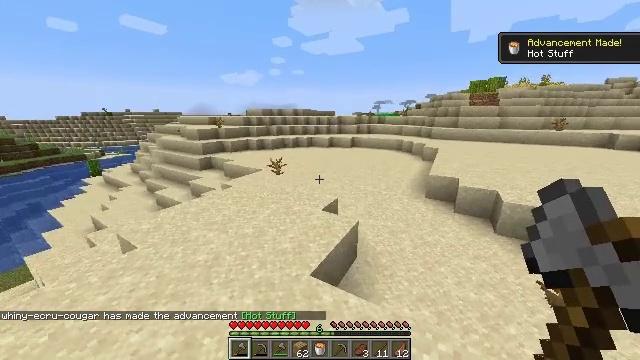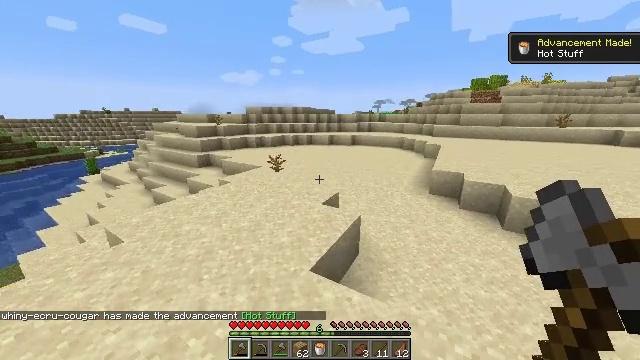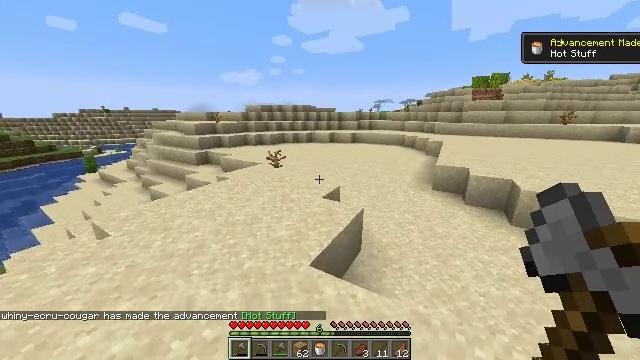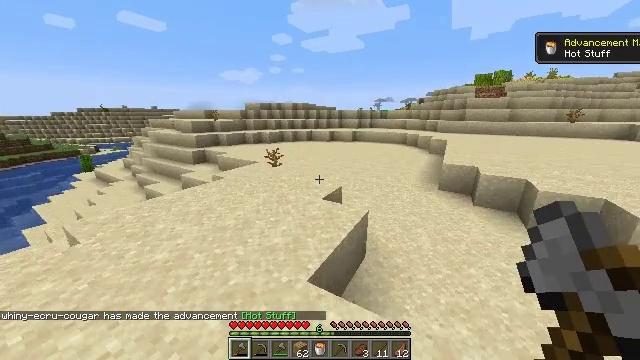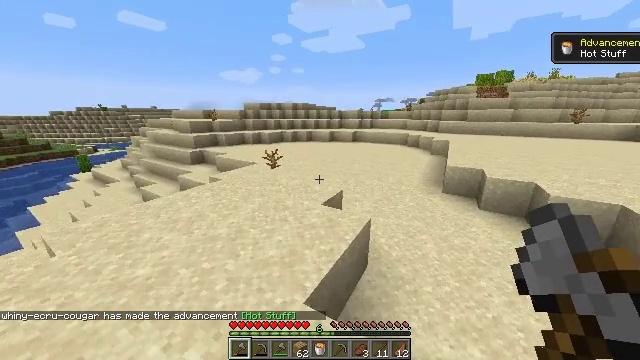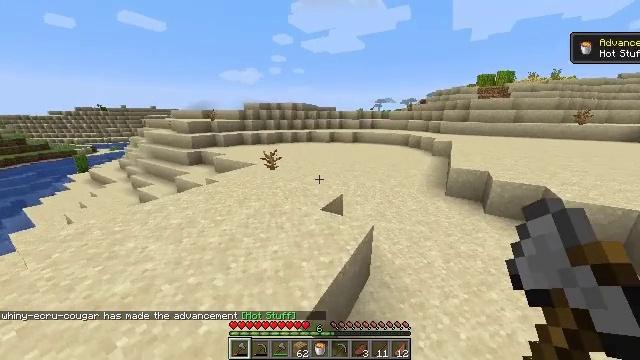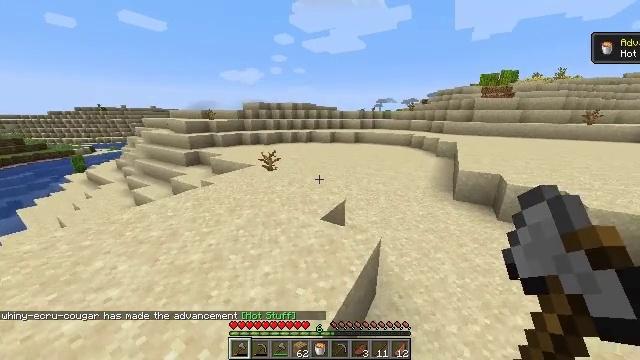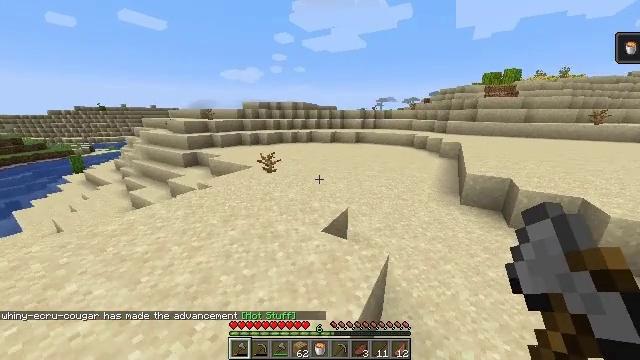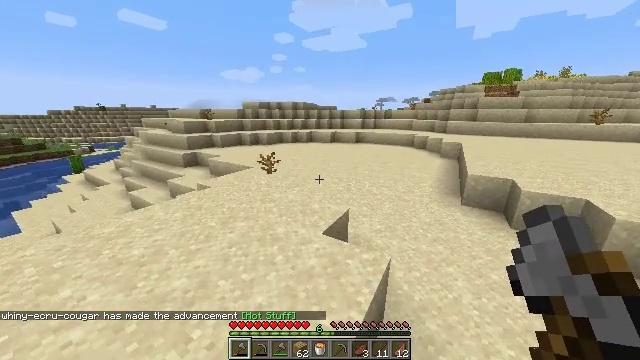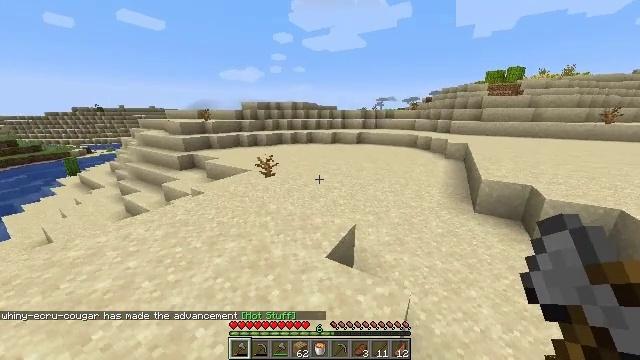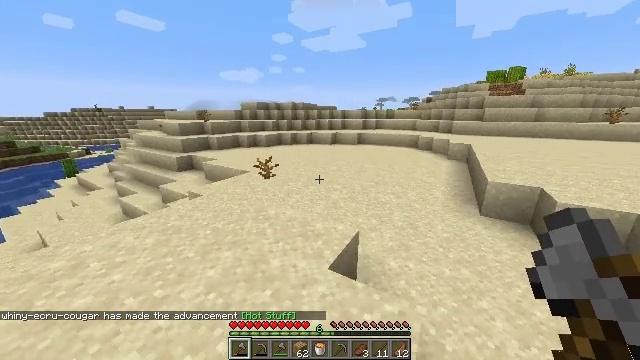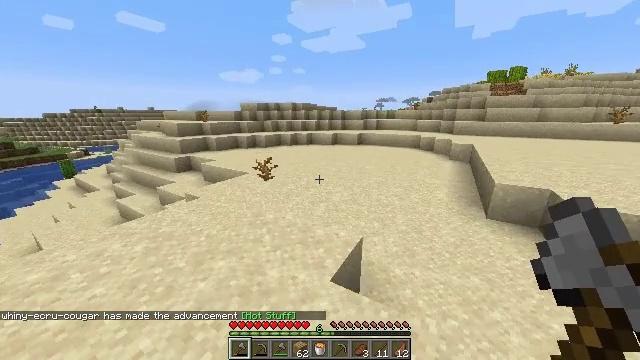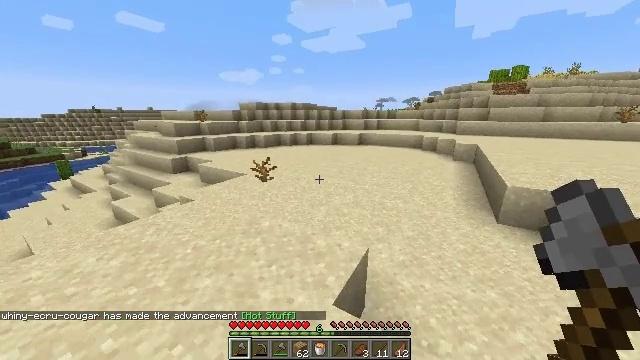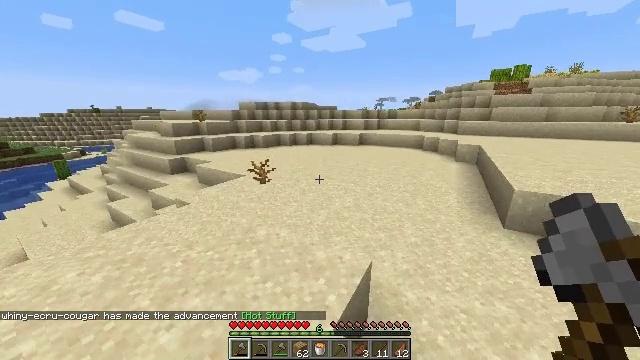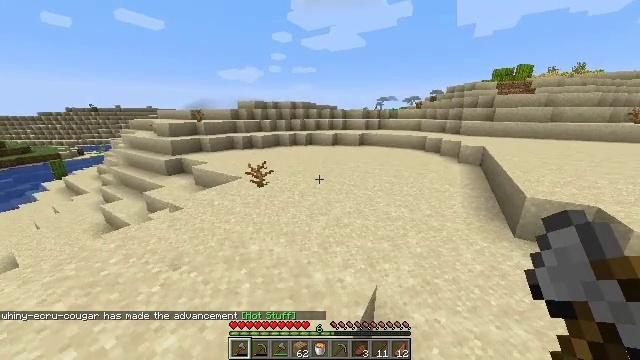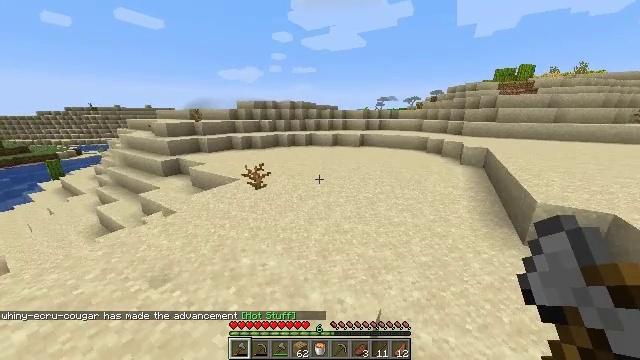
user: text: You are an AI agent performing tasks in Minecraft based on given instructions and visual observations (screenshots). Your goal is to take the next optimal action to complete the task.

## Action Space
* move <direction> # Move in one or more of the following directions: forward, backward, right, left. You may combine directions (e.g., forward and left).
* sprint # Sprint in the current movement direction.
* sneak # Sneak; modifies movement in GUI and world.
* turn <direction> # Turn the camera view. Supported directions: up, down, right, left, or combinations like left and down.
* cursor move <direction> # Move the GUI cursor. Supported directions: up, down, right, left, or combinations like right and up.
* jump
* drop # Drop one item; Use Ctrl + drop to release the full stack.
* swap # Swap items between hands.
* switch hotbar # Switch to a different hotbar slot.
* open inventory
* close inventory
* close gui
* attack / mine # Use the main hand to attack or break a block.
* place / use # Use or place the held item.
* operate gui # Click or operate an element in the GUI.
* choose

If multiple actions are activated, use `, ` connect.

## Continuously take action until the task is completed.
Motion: motion action
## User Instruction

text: Use right equipment to gather melon.
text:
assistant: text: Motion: move forward
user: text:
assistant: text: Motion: move forward
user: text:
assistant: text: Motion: move forward
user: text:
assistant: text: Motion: move forward
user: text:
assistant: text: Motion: move forward
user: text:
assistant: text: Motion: move forward
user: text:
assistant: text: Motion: move forward
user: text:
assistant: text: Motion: move forward
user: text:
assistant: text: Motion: move forward
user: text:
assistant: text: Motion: move forward
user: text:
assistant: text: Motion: move forward
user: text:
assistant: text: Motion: move forward
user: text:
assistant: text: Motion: move forward
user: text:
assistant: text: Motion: move forward
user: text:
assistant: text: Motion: move forward
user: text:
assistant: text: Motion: move forward
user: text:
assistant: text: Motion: move forward
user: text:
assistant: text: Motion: move forward
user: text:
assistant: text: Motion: move forward
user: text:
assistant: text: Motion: move forward
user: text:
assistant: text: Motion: move forward
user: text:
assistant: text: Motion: move forward
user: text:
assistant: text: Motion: move forward
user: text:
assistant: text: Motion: move forward
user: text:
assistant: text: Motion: move forward
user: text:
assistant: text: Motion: move forward
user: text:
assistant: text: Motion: move forward
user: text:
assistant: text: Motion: move forward
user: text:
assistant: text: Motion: move forward
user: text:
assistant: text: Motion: move forward